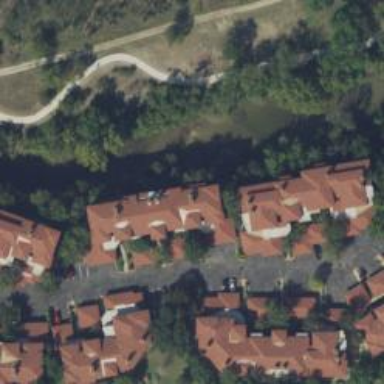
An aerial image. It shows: Residential area with apartments.